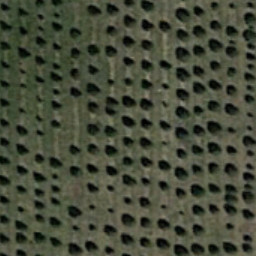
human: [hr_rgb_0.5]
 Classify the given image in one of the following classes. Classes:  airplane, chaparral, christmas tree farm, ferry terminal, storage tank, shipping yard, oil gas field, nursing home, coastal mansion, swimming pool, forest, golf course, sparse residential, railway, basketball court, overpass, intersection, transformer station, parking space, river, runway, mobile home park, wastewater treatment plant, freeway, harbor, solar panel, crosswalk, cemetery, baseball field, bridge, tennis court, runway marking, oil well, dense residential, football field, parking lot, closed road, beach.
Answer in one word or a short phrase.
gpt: christmas tree farm